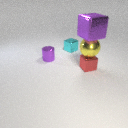
small red metal cube to the right of small purple metal cylinder